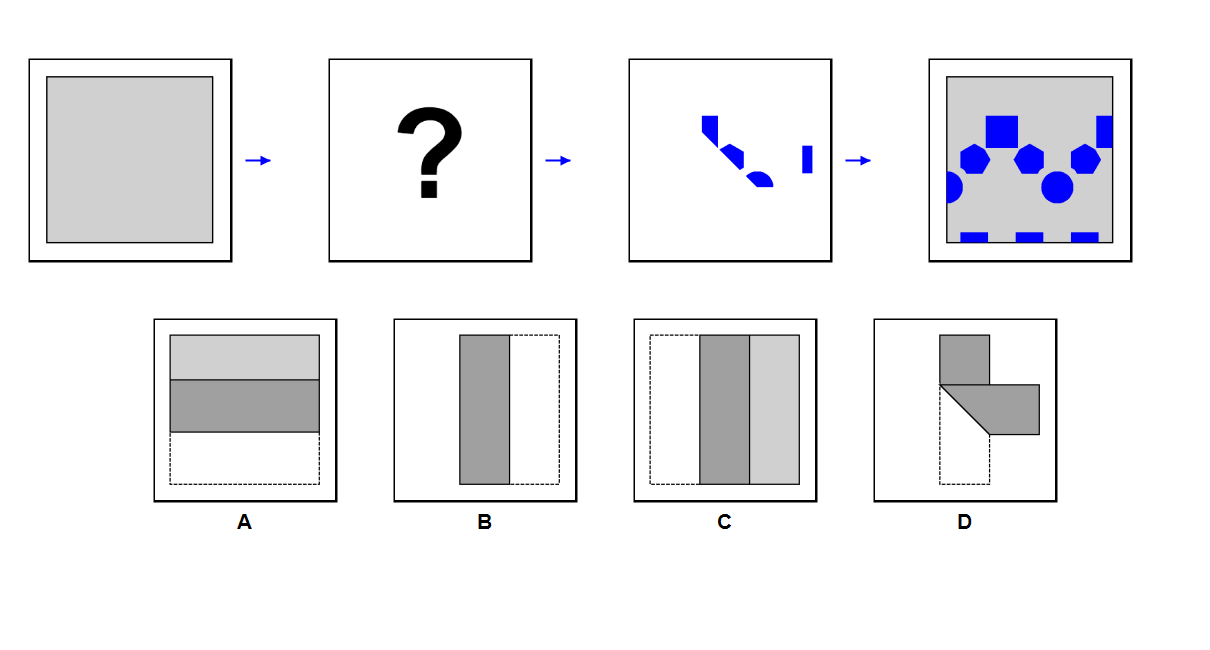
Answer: A